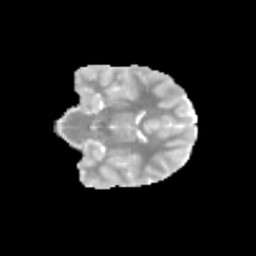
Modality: MD
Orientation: coronal
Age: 11
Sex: female
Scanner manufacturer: siemens
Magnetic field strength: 3 T
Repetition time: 3.8 s
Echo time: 0.07 s